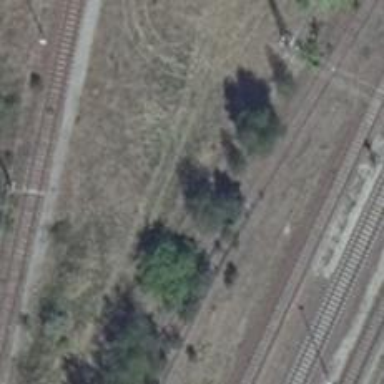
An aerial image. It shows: Railway switch.